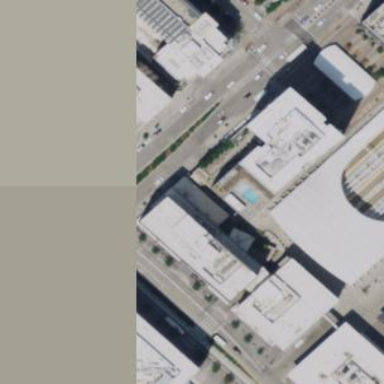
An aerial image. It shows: Hotel building.